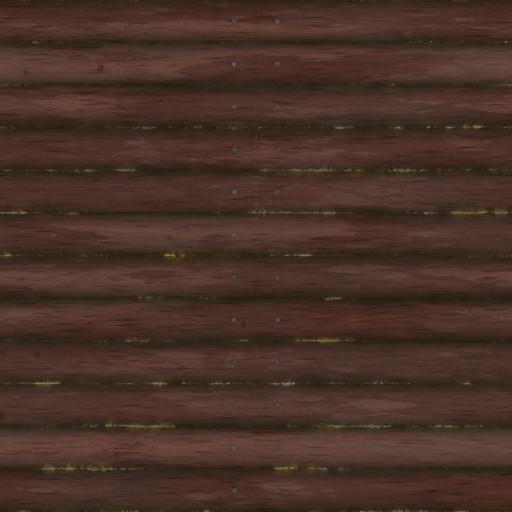
Tags: dark grunge moss mossy nails planks siding wall wood wooden